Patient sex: F
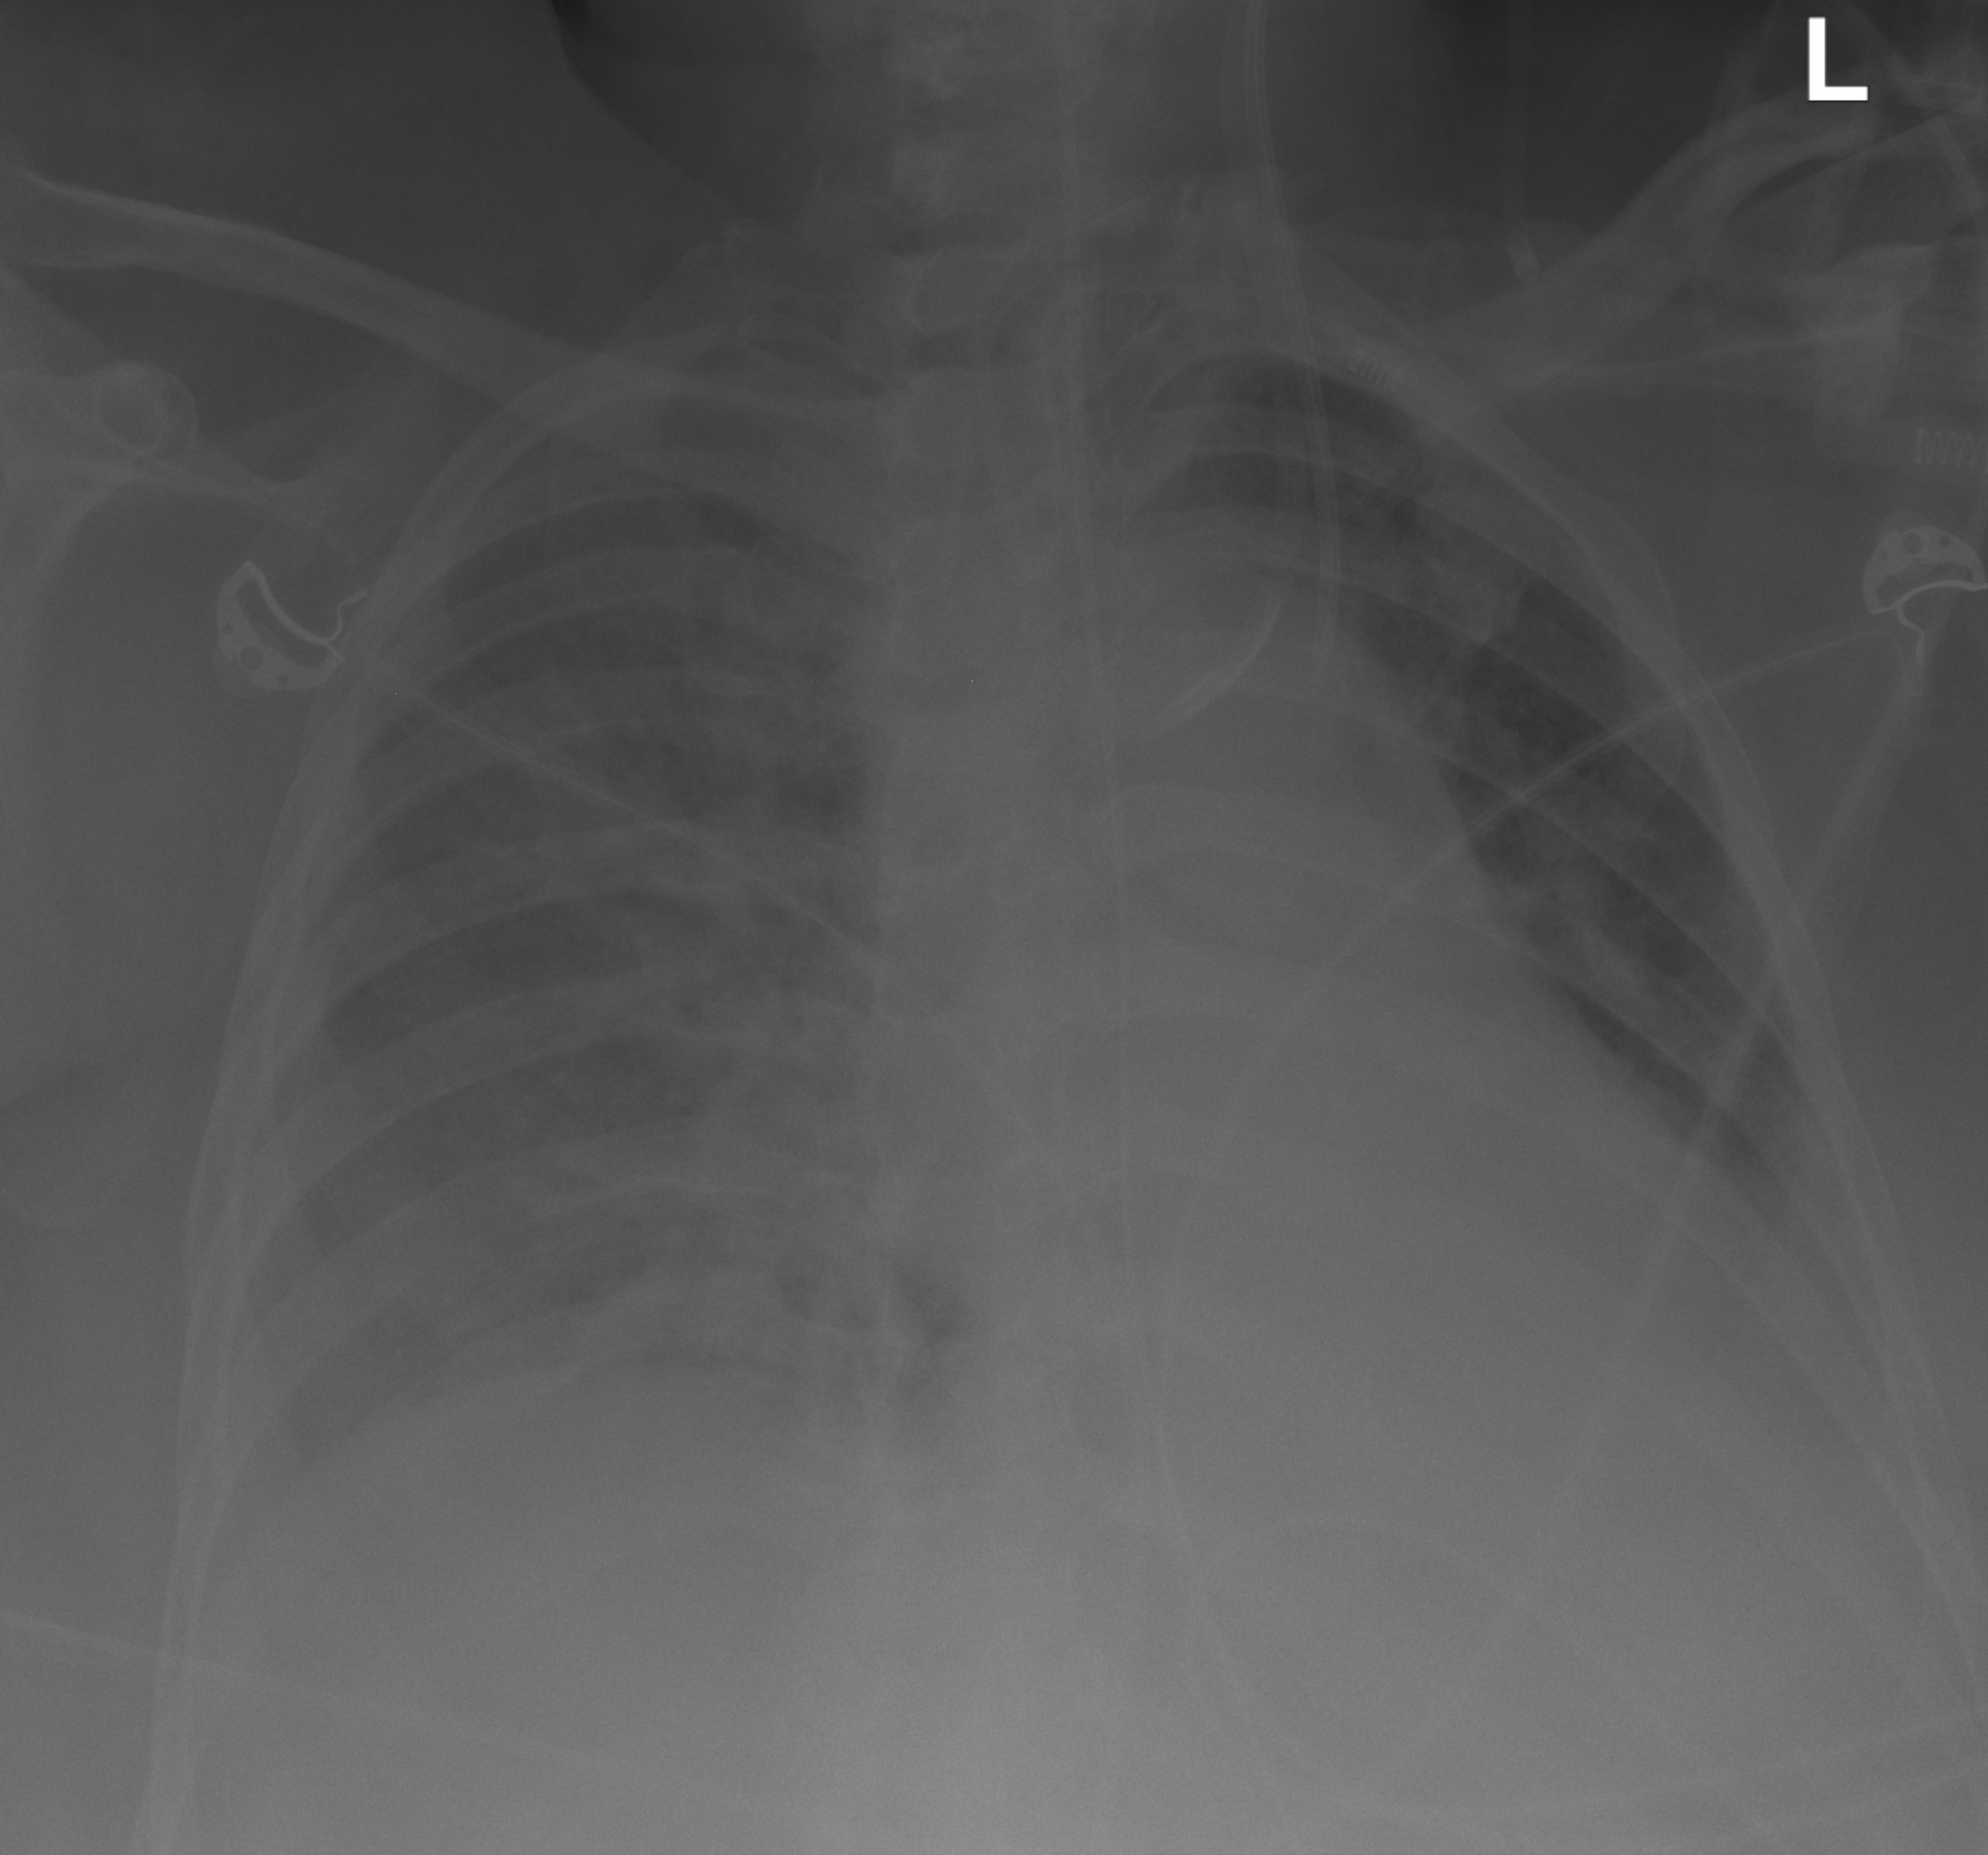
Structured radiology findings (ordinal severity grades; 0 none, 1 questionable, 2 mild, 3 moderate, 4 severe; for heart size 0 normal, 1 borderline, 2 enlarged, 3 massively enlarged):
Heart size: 1
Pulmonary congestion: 2
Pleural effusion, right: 2
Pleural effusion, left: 2
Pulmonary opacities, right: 2
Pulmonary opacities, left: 2
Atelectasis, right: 2
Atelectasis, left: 2